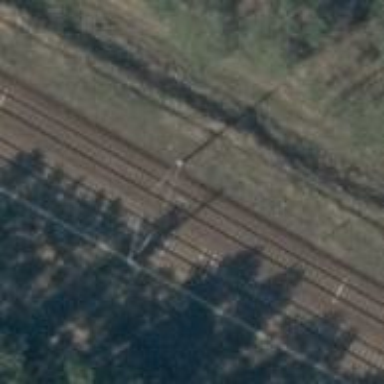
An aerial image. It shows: Milestone along the railway with catenary mast.